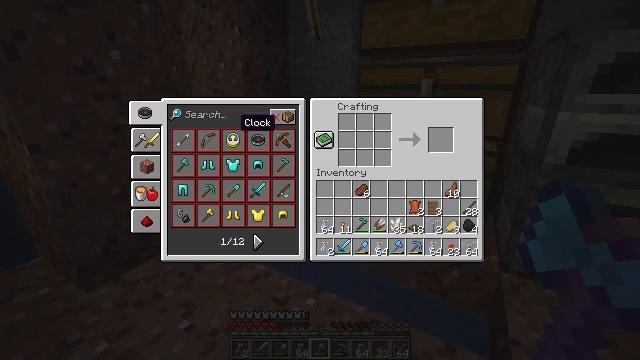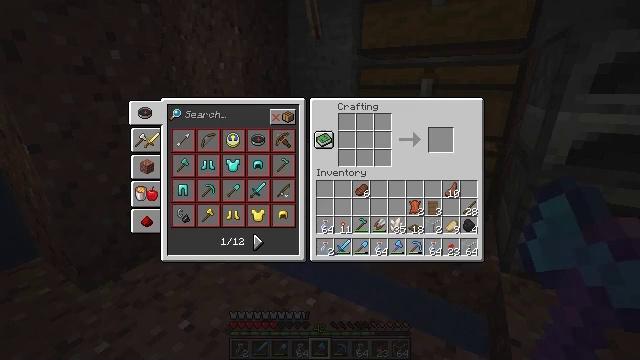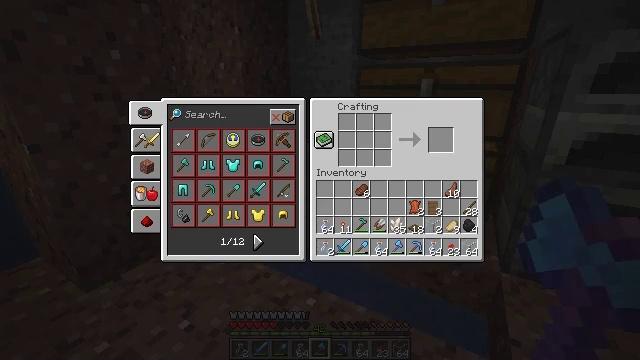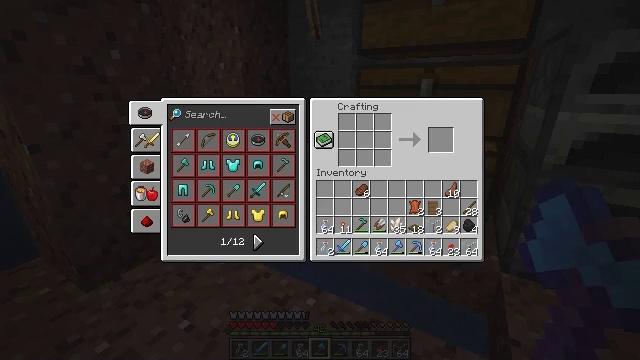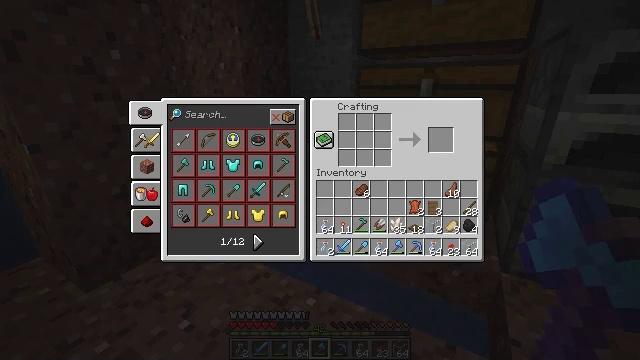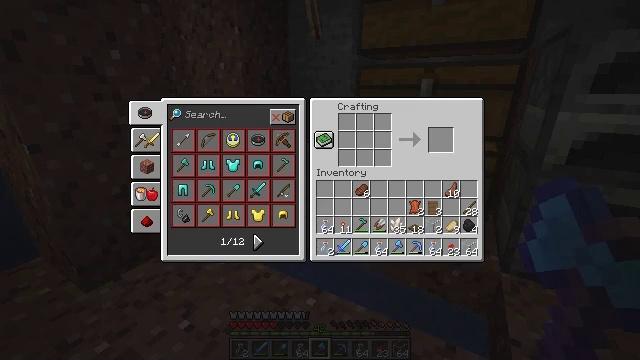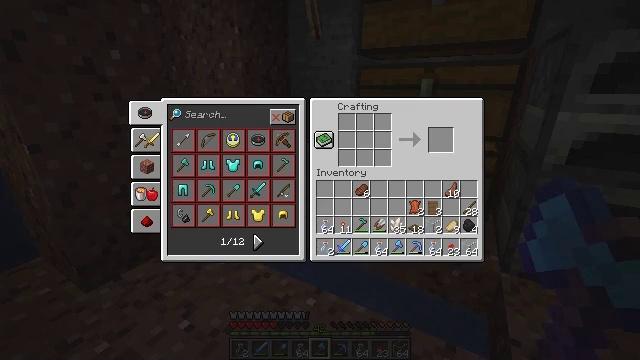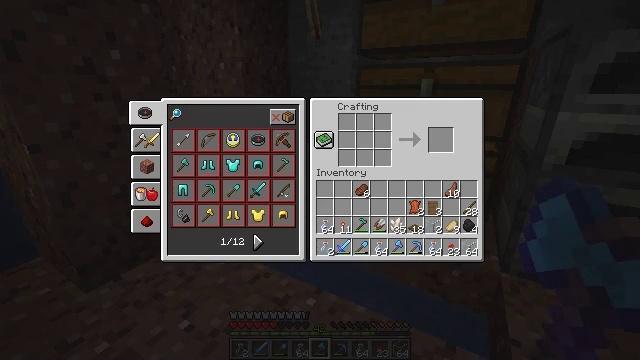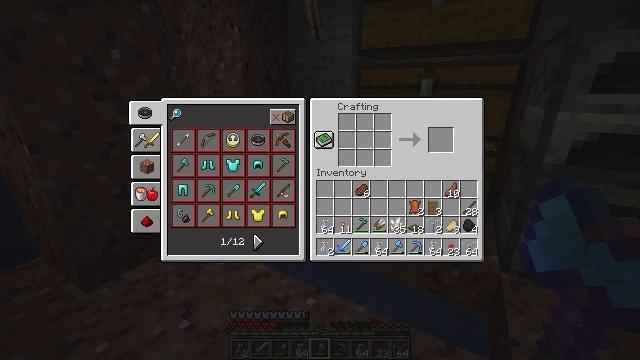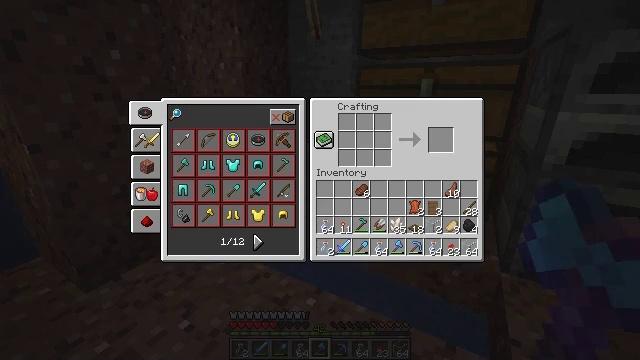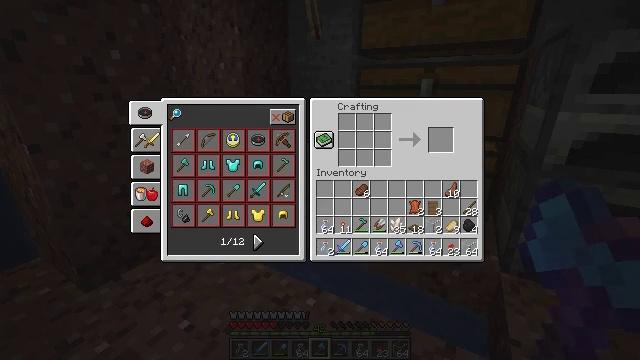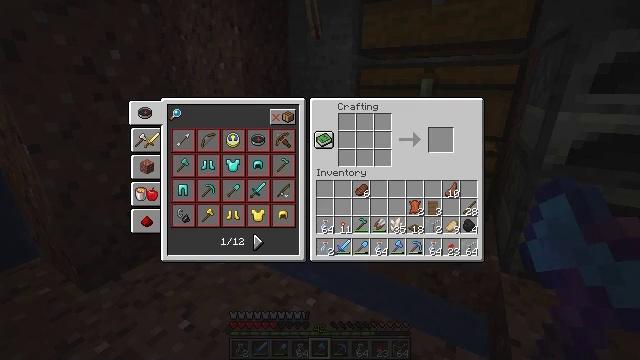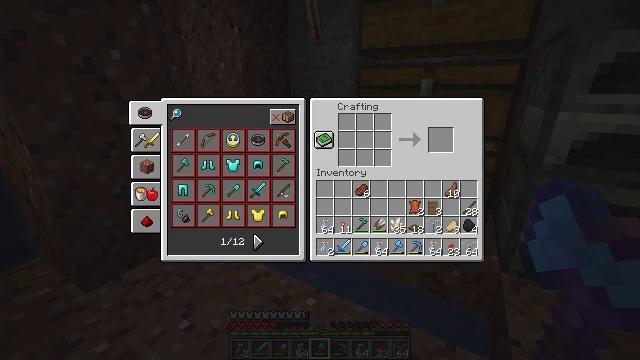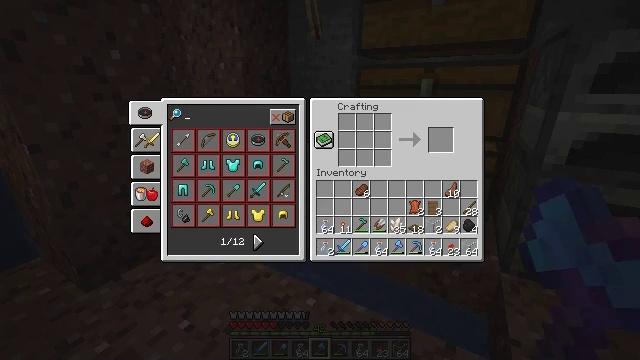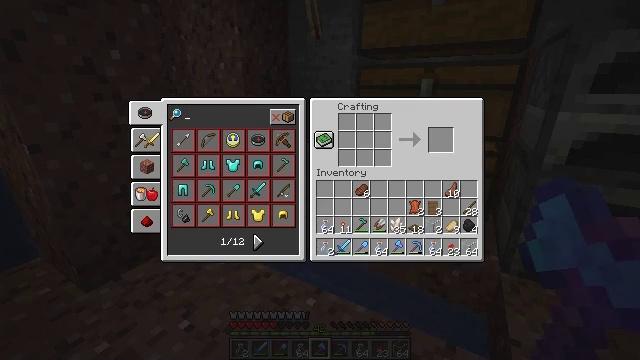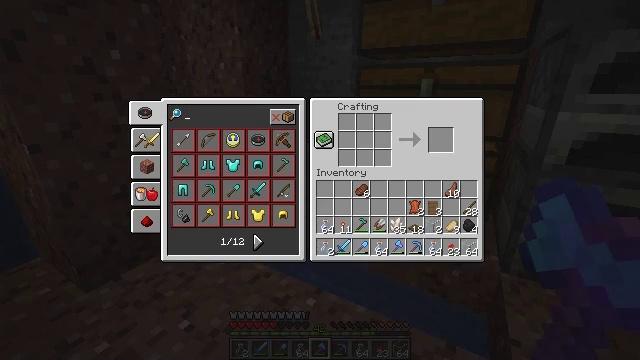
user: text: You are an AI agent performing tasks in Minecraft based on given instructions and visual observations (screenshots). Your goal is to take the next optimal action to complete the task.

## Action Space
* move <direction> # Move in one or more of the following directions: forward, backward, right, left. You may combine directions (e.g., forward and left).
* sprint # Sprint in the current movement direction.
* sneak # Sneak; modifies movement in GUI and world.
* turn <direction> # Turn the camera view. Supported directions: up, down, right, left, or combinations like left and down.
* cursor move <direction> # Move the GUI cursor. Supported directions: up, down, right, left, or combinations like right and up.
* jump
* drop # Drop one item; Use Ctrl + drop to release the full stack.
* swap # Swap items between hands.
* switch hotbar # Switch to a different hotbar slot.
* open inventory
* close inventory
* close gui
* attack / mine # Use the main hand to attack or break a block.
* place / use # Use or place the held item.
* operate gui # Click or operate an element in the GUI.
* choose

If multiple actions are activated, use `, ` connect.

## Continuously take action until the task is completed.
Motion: motion action
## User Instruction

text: Craft a glass bottle with glass.
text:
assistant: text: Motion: cursor move left
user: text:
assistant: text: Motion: no_op
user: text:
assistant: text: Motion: no_op
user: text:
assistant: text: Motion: no_op
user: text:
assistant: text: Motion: no_op
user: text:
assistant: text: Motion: no_op
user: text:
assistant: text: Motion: operate gui
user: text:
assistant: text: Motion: operate gui
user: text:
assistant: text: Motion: operate gui
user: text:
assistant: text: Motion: no_op
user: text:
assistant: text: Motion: no_op
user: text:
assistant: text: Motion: no_op
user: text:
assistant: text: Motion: no_op
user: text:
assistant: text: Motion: no_op
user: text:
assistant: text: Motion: no_op
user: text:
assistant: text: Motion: no_op
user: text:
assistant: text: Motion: no_op
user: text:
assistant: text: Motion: no_op
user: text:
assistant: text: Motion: no_op
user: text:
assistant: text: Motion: no_op
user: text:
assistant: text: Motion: no_op
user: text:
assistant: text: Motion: no_op
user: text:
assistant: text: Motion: no_op
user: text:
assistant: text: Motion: no_op
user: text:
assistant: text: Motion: no_op
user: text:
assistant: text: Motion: no_op
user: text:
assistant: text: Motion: no_op
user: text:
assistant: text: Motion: no_op
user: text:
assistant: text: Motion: no_op
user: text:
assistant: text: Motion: no_op